Question: I would like to make an icon counter for andoid just like the Email and the Samsung Apps applications i have seen such requests from other developers, but you all say it can't be done.

if so how come those 2 apps and other apps can do it?
do i have to make like more than one icon image and swap them or something?
is it really cant be done and why?
thanks.
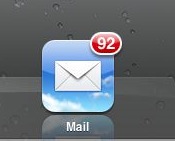
Answer: > you all say it can't be done.
That is because it cannot be done, except by the maker of the home screen, or via an app widget (instead of a launcher icon).
> if so how come those 2 apps and other apps can do it?
Because Samsung wrote the home screen and can do what it wants with its home screen.
> do i have to make like more than one icon image and swap them or something?
That will not work, as you cannot change the launcher icon at runtime.
> is it really cant be done and why?
It really can be done by making an app widget, or by making your own home screen.